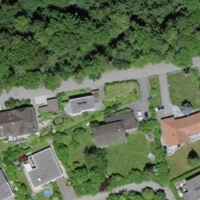
EUNIS habitat code: 55
Species observed at this site:
Allium ursinum